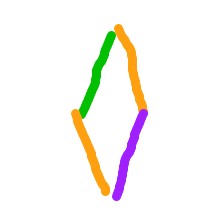
Shape: rhombus